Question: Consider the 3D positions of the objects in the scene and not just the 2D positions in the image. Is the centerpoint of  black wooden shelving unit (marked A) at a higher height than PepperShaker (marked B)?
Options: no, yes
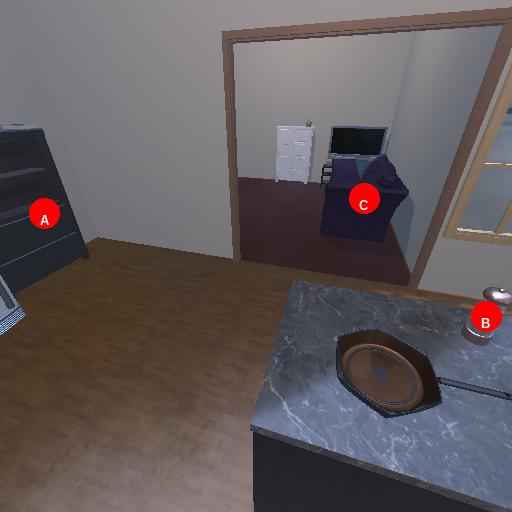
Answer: no